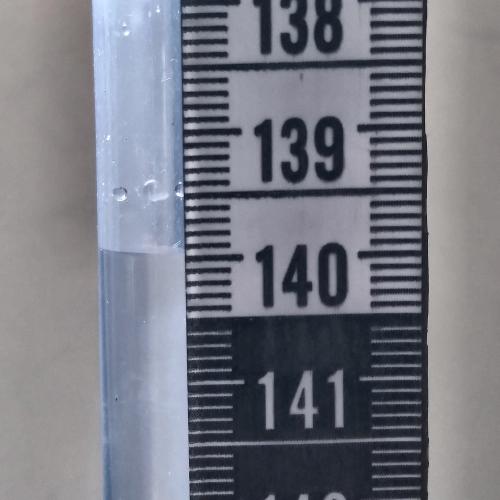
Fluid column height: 140.0 cm